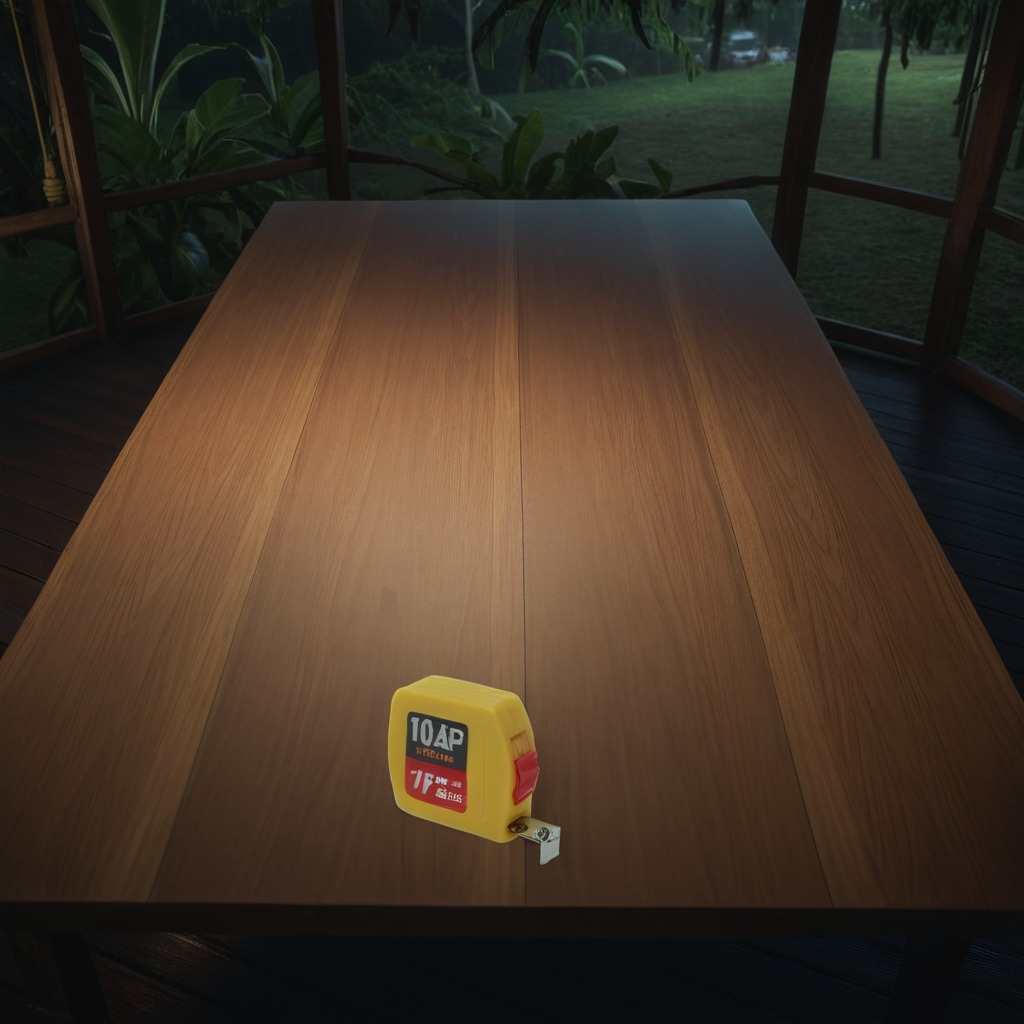
A measuring tape lies on a wooden table inside a jungle field workshop tent at night.